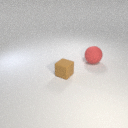
large red rubber sphere behind small brown rubber cube